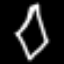
Label: diamond